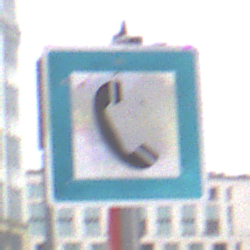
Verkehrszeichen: Fernsprecher
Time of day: MorningAfternoon
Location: Outdoor (Urban)
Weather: Overcast
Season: NotSpecified
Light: Natural